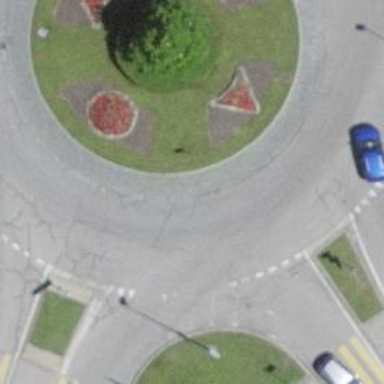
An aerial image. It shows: Asphalt road that is secondary route leading to roundabout.